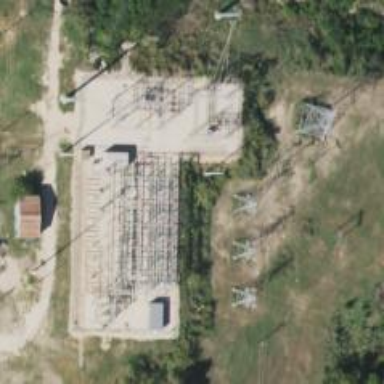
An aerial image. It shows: Power tower.